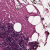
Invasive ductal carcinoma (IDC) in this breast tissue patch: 0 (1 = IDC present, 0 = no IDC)